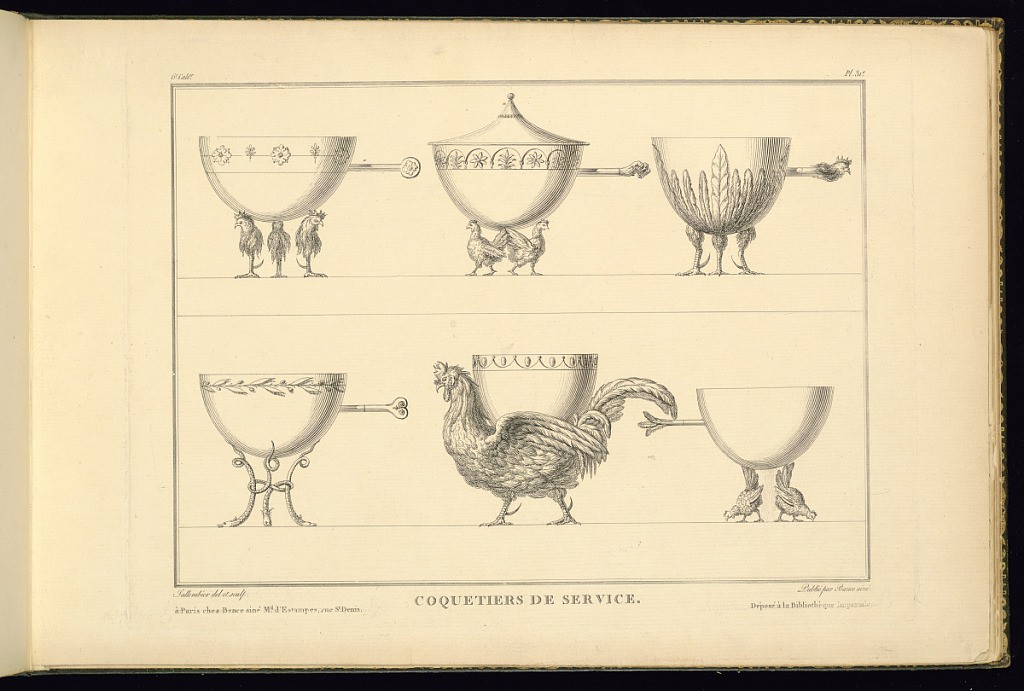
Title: COQUETIERS DE SERVICE
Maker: Henri Sallembier, French, ca. 1753 - 1820
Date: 1805
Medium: Etching on paper
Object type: Print
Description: Six designs for egg cups (one with a lid) with Empire style motifs including chickens, feathers, florets, palmettes, rosettes, and foliate scrolls. The plate is titled, signed, and numbered.